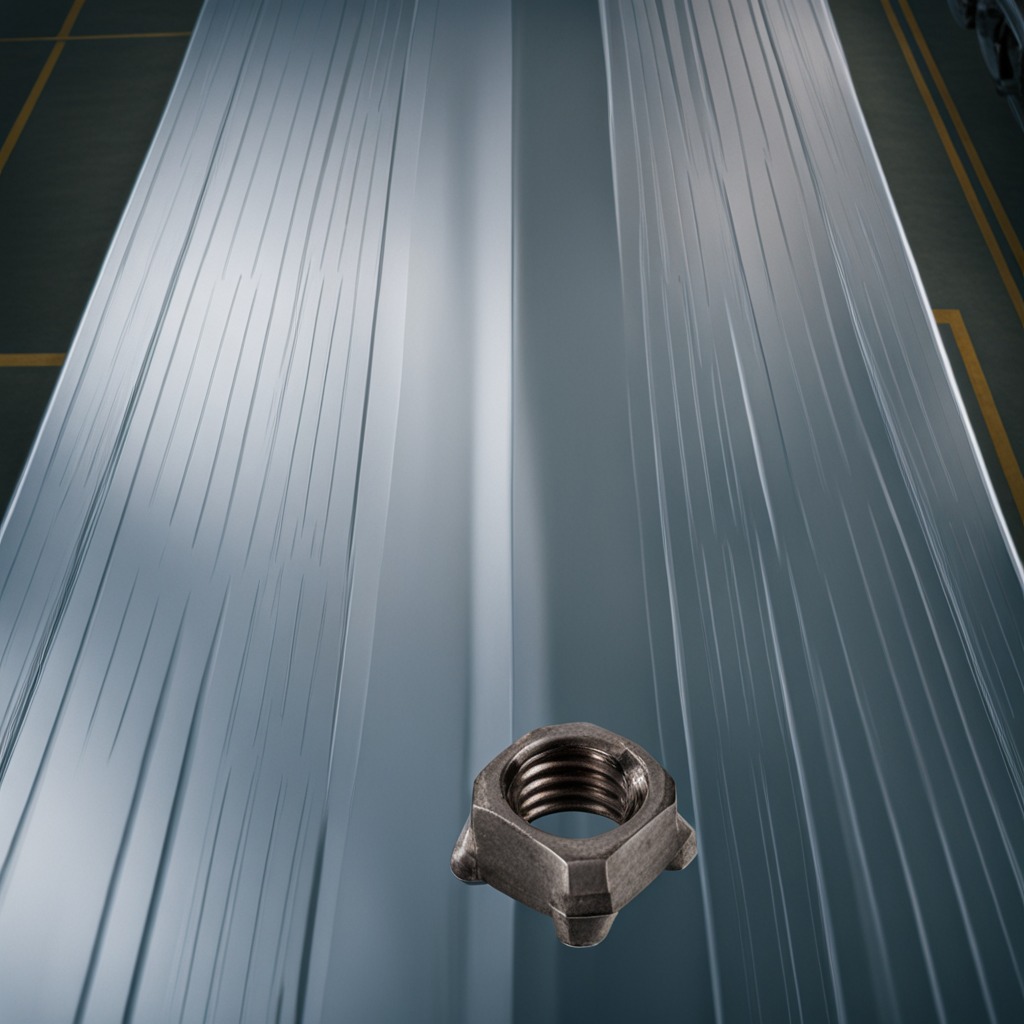
A metal nut is lying on the toolbox surface in an airplane hangar workshop.